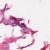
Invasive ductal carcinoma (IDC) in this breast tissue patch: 0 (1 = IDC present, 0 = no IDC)